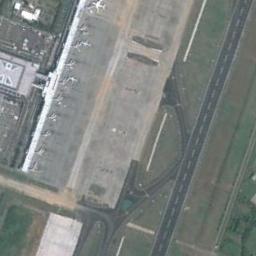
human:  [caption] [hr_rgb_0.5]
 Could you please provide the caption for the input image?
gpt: Several runways and buildings are scattered in the airport while every plane is on their own position .

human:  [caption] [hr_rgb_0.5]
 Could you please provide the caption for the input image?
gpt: There are some planes parked on the runway .

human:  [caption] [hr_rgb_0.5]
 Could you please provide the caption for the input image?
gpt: This airport has only one runway, And here is a row of planes parked in the open space .

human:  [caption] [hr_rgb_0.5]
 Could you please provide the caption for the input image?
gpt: An airport with a terminal and some planes on the lawn and some planes in a line parked on the airport .

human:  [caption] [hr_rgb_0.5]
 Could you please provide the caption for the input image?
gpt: The airport is surrounded by grass .